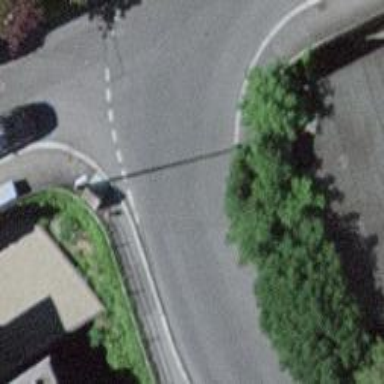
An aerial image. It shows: Kerb barrier.